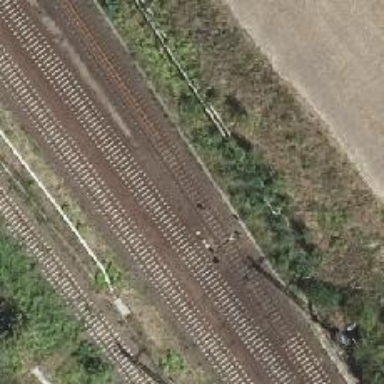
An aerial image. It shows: Railway signal.